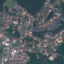
Land use / land cover class: Residential